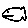
Label: fish